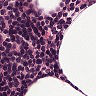
Metastatic tissue present: no